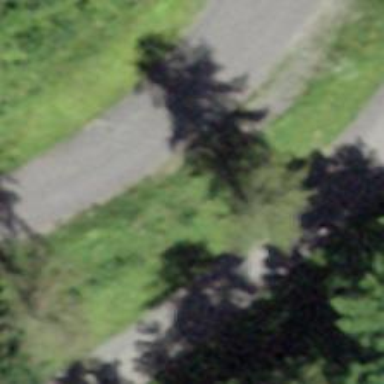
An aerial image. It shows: Unclassified road.